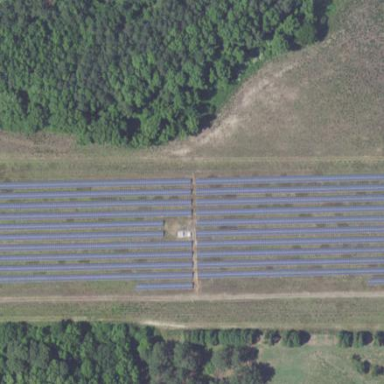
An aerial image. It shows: Solar power plant using photovoltaic technology.